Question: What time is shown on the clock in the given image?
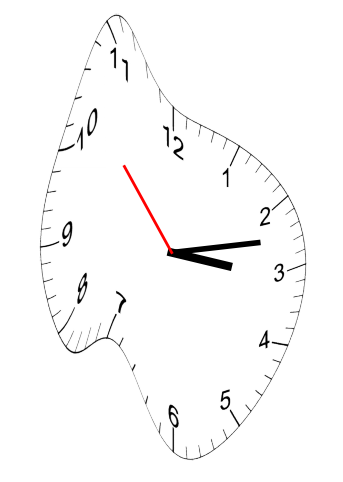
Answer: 03:12:53